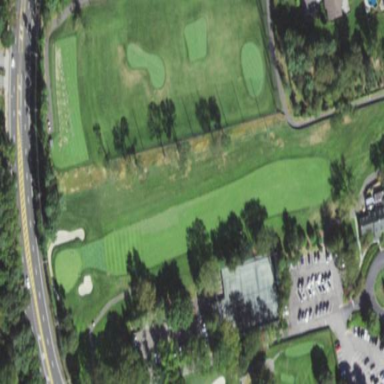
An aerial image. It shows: Golf rough area.